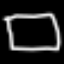
Label: square